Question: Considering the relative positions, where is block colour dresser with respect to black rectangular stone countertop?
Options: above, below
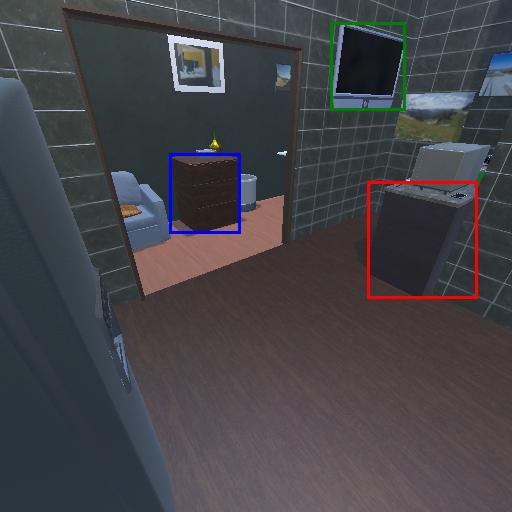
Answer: above